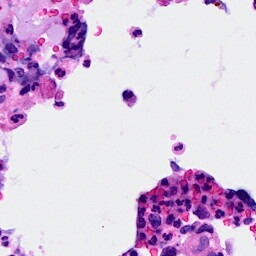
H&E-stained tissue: Breast